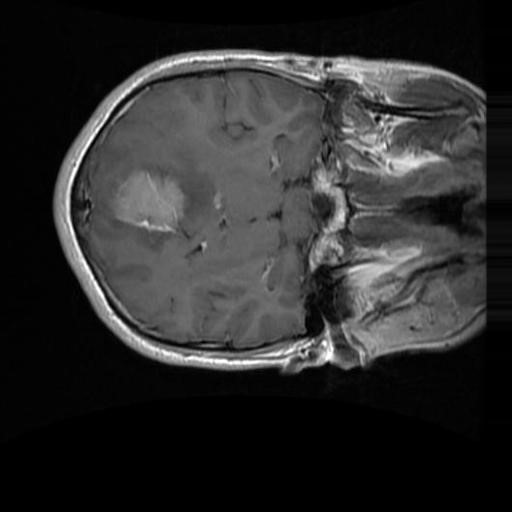
Label: brain_menin